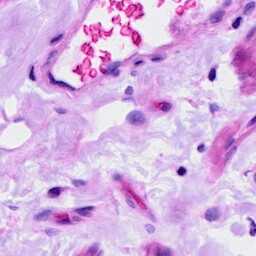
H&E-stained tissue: Ovarian